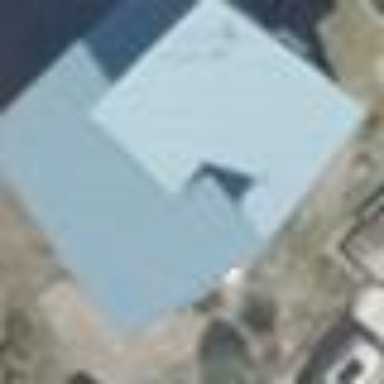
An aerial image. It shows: House with skillion roof shape.